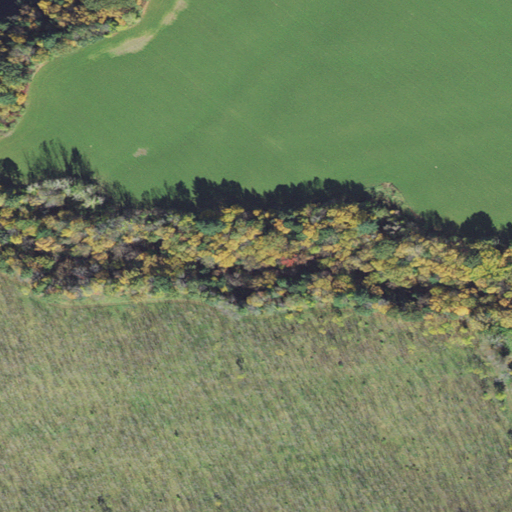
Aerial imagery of plain(s) in New Hampshire named Canoe Meadow containing cultivated crops, deciduous forest, evergreen forest, mixed forest, and open water